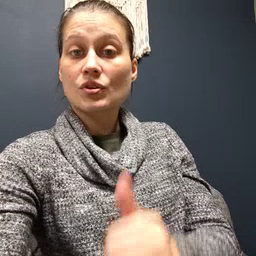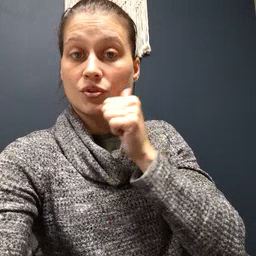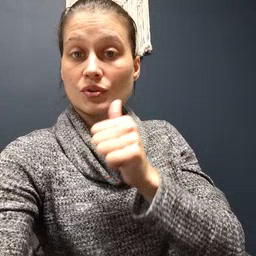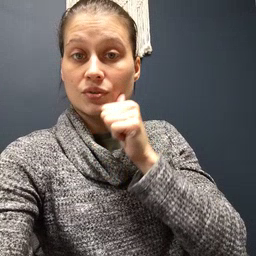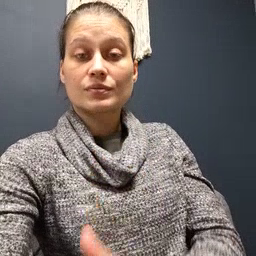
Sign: girl